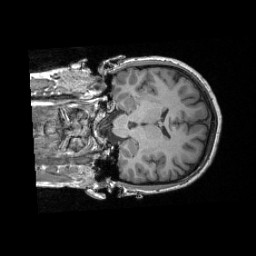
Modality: T1w
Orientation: coronal
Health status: healthy
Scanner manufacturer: siemens
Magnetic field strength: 3 T
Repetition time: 2.3 s
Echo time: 0.00285 s